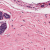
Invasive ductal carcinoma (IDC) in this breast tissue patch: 0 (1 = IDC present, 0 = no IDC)